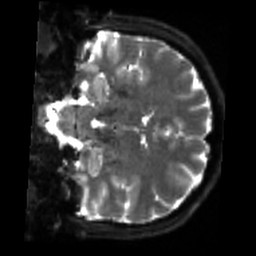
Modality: sbref
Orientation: coronal
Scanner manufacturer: siemens
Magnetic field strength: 3 T
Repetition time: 4 s
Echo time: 0.0594 s